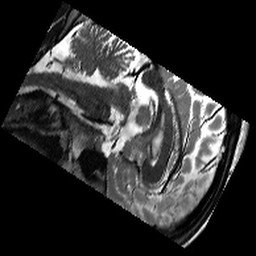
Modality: T2w
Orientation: sagittal